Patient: sex M, age 34
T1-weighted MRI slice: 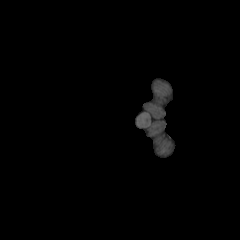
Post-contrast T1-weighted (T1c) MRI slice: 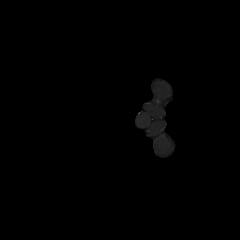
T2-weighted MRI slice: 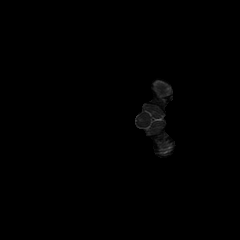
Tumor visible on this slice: no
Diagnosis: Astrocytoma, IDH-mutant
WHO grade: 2